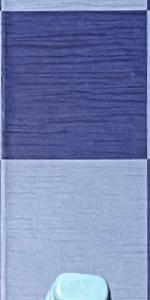
Label: Empty